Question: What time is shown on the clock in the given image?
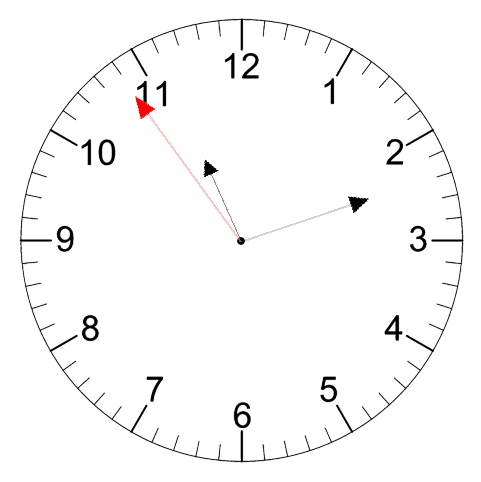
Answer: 11:11:54